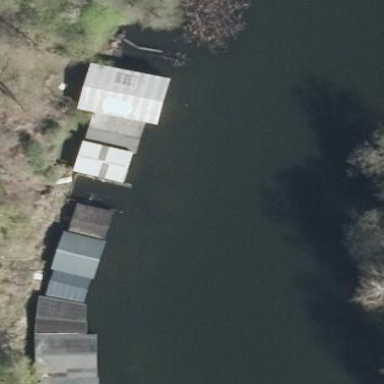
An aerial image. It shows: Boathouse building.